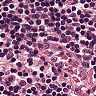
Metastatic tissue present: no